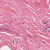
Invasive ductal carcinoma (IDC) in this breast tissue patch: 0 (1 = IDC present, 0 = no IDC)